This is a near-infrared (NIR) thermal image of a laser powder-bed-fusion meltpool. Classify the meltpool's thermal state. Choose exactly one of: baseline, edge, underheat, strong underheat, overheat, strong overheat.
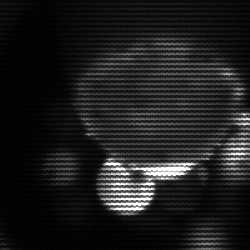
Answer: edge